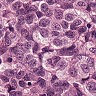
Metastatic tissue present: yes